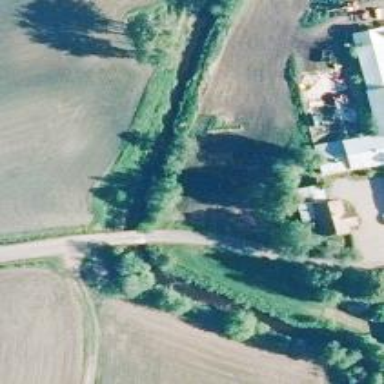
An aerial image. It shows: Unclassified road on bridge.